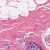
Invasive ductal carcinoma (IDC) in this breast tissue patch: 0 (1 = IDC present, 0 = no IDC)